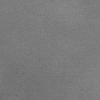
Atmospheric dust classification: dusty